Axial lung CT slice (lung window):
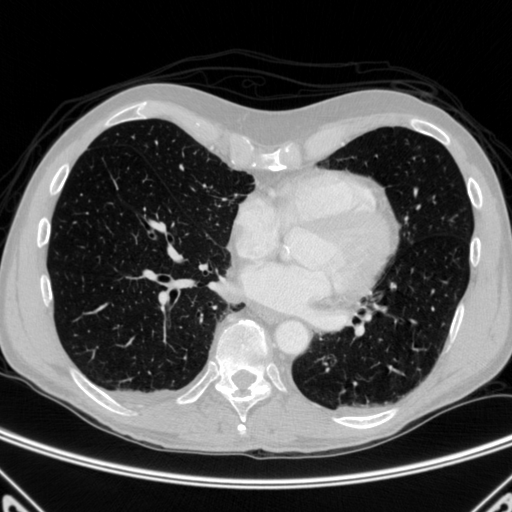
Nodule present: no